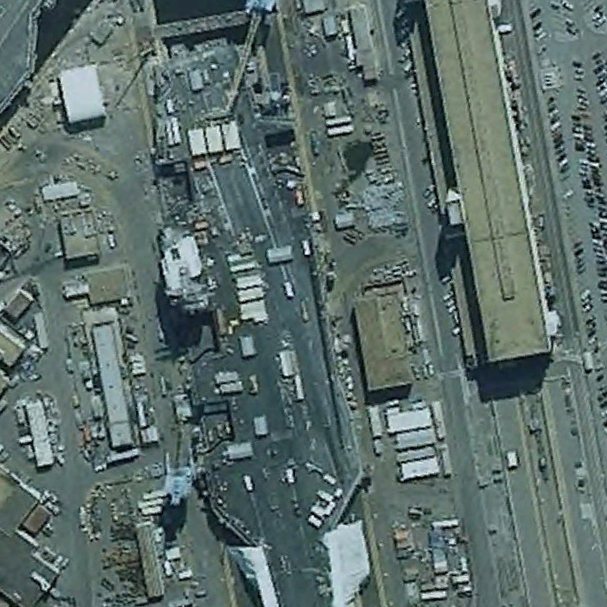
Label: aircraft_carrier